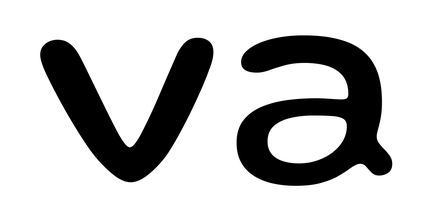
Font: Gluten_Regular